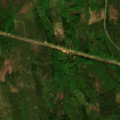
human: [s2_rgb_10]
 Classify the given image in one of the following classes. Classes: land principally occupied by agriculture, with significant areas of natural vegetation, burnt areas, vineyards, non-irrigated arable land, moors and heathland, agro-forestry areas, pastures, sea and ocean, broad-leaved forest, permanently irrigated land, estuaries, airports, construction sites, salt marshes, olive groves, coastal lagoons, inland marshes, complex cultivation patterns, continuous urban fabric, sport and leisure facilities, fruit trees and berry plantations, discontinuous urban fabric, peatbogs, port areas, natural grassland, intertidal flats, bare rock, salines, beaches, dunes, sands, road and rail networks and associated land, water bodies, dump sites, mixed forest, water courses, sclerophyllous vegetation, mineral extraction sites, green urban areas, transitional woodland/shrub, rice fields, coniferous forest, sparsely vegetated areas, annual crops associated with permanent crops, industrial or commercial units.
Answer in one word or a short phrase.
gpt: mixed forest, transitional woodland/shrub